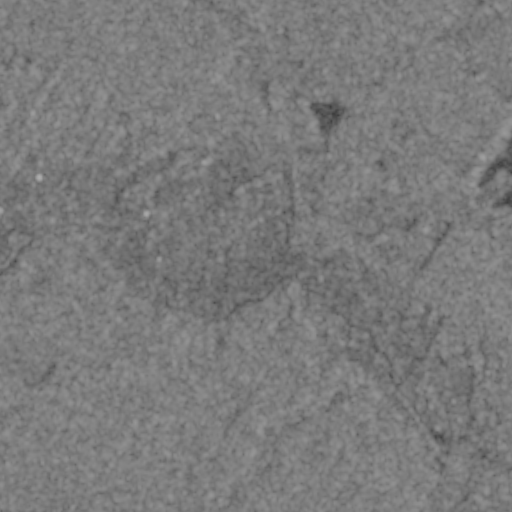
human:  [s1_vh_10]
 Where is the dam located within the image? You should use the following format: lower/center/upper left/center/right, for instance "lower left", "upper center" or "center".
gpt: The dam is located in the center left of the image.
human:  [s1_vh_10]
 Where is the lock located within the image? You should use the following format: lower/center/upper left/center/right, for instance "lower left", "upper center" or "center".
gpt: The lock is located in the lower right of the image.
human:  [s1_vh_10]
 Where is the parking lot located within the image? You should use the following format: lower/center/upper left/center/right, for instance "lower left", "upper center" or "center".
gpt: The parking lot is located in the lower right of the image.
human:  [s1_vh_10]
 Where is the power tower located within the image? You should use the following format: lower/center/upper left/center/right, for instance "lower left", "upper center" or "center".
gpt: There is no power tower in the image.

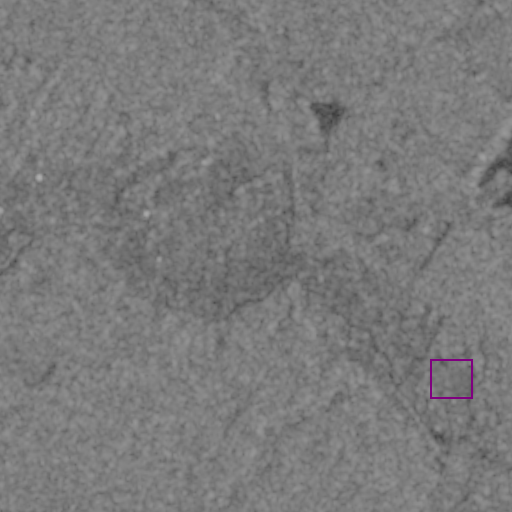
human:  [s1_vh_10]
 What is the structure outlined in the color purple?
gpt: The structure outlined in purple is a crop field.
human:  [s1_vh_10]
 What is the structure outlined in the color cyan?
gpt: There is no cyan outline.